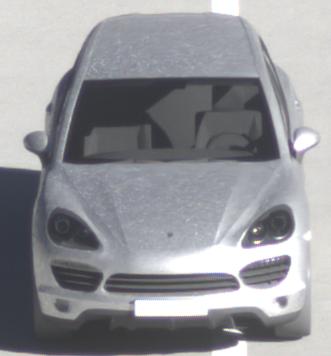
Make: Porsche
Model: Cayenne
Detailed model: Cayenne (958)
Model produced from: 2010/05
Model produced until: 2014/07
Doors: 5
Color: white
Road condition: dry road
Daytime: morning or afternoon
Contrast: high contrast